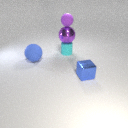
large purple metal sphere above small cyan rubber cylinder